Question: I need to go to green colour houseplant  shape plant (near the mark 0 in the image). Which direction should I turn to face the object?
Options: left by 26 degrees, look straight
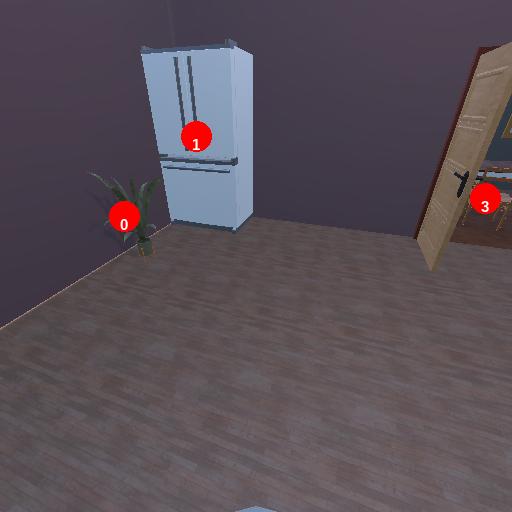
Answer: left by 26 degrees